Field crop: maize
Growth stage: 2
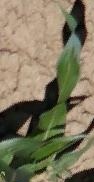
Species: maize